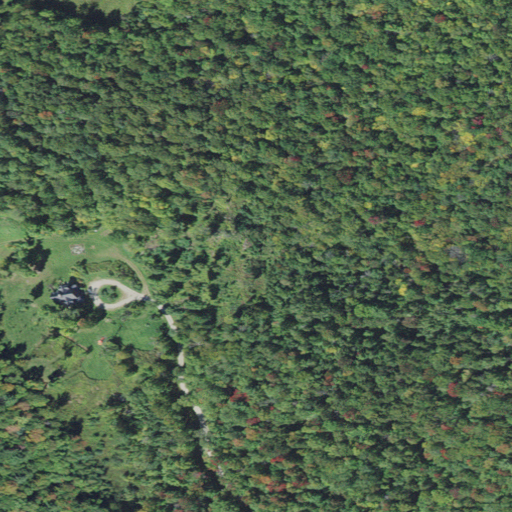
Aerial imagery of mountain in Vermont named Alder Hill containing deciduous forest, mixed forest, and medium intensity development